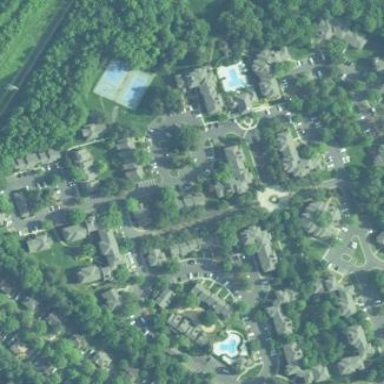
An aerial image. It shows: Residential area with apartments.